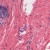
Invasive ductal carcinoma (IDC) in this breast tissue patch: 1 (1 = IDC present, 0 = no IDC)